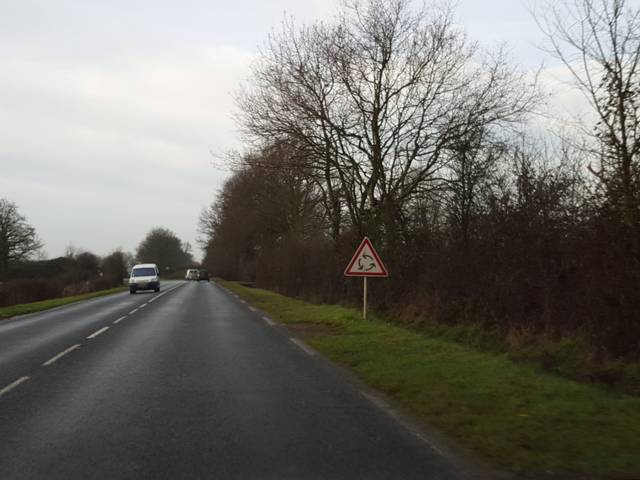
Region: France
Coordinates: 46.671, -1.309